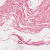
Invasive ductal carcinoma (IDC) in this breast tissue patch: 0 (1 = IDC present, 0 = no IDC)